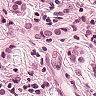
Metastatic tissue present: yes